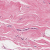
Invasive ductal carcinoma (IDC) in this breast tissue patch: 0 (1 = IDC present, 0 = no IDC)